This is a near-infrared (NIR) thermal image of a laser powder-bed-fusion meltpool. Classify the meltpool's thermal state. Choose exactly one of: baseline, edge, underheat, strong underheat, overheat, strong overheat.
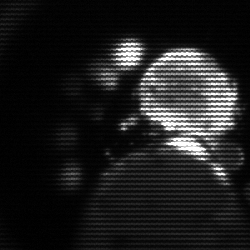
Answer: baseline